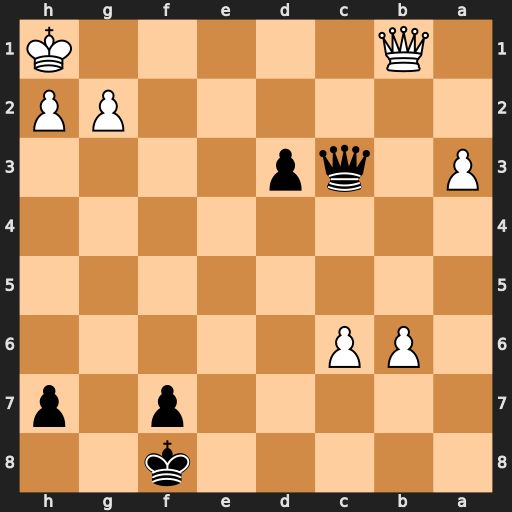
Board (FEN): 5k2/5p1p/1PP5/8/8/P1qp4/6PP/1Q5K
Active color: b
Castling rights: -
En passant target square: -
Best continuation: d2 Qg1 Qc1 b7 Qxg1+ Kxg1 d1=Q+